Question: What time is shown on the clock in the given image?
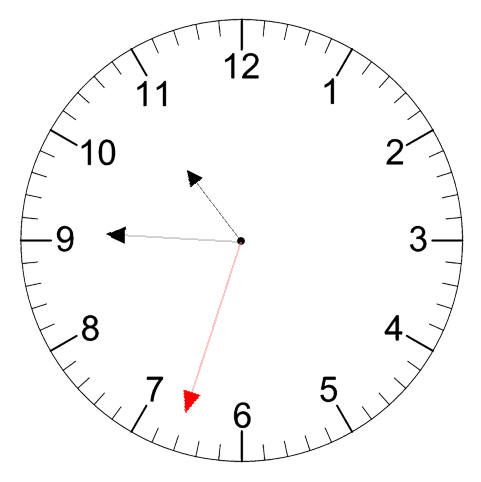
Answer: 10:45:33